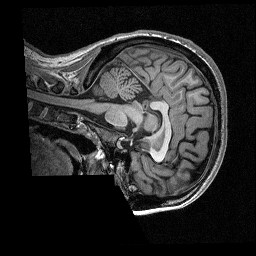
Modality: T1w
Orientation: sagittal
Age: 25
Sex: female
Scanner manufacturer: siemens
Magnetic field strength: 3 T
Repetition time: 2.3 s
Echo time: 0.00298 s